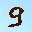
Label: 9